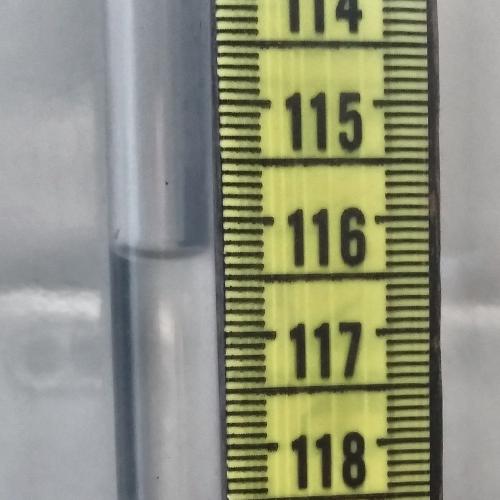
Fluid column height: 116.3 cm